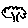
Label: tree